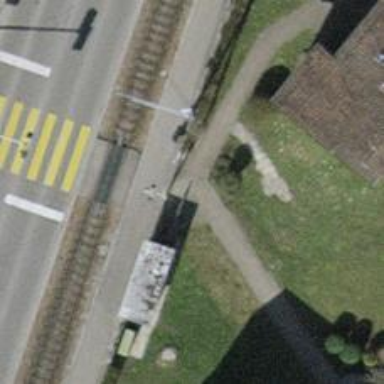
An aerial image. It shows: Double cycle barrier is in place.